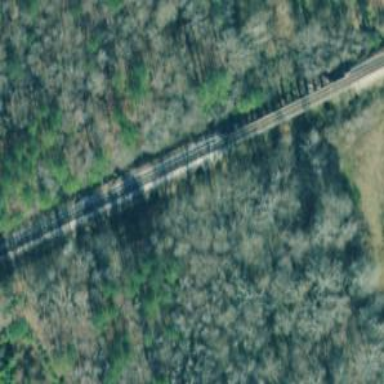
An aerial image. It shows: Railway bridge.